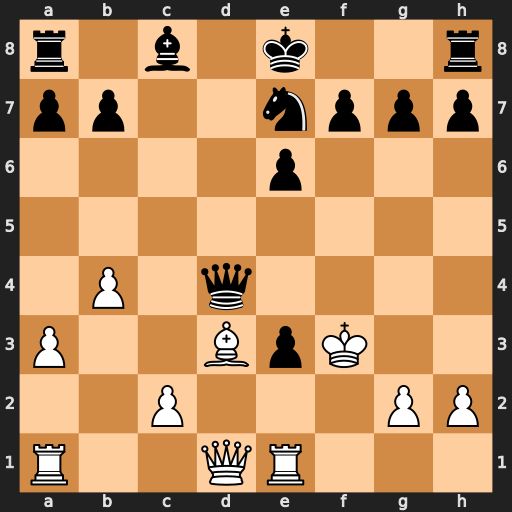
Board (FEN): r1b1k2r/pp2nppp/4p3/8/1P1q4/P2BpK2/2P3PP/R2QR3
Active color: w
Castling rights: kq
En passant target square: -
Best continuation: Bb5+ Bd7 Qxd4